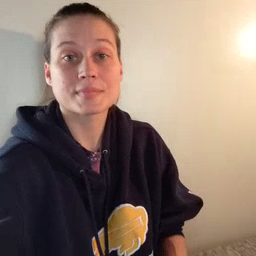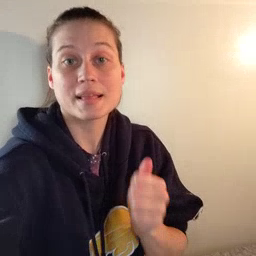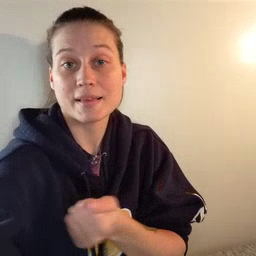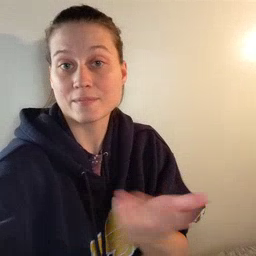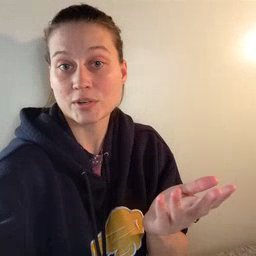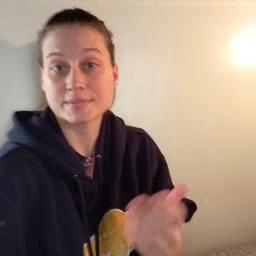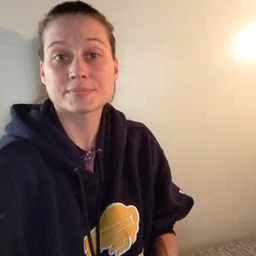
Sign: every